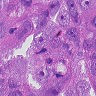
Metastatic tissue present: yes